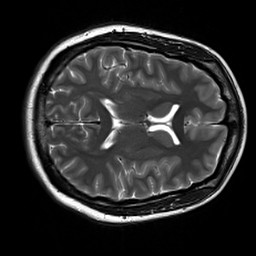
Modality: T2w
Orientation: axial
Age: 24
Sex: female
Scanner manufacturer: siemens
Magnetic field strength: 3 T
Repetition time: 7 s
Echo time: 0.09 s